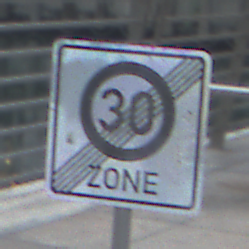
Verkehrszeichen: EndeZone30
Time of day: MorningAfternoon
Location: Outdoor (Urban)
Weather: PartlyCloudy
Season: NotSpecified
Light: Natural